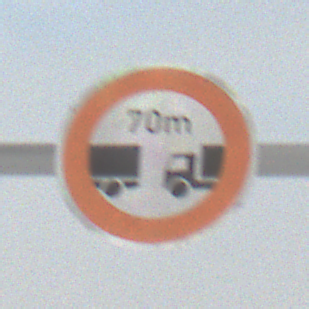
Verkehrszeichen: VerbotUnterschreitenMindestabstand
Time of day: MorningAfternoon
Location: Outdoor (Nature)
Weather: Overcast
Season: Winter
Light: Natural